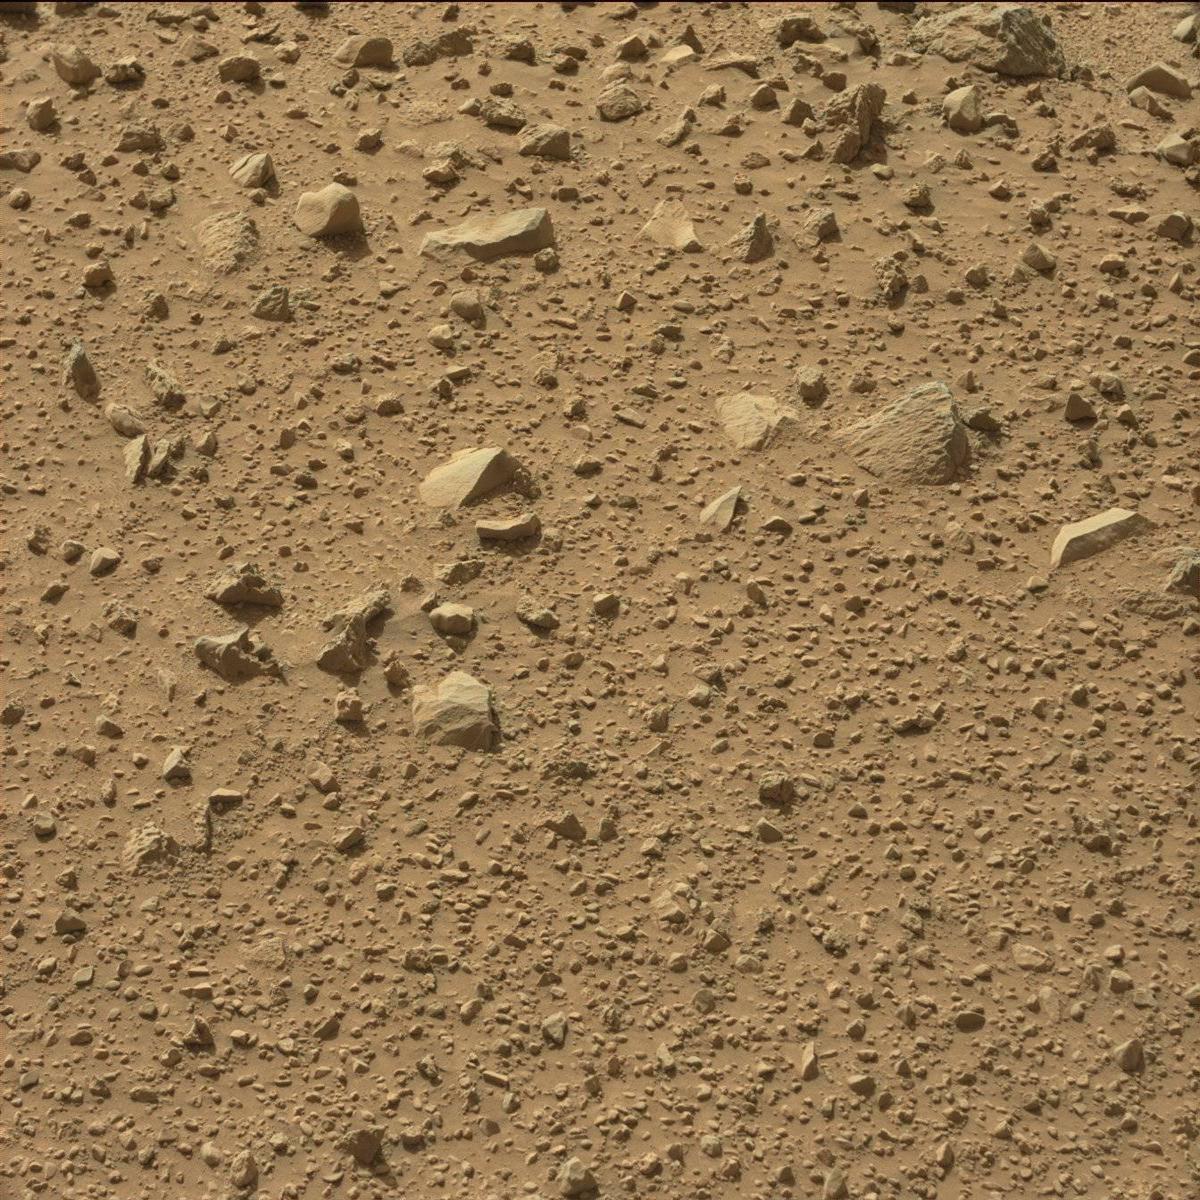
Terrain classes present: Bedrock, Rock, Sand / Soil